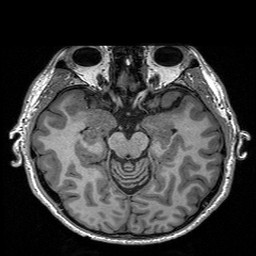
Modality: T1w
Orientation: coronal
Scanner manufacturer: siemens
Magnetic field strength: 3 T